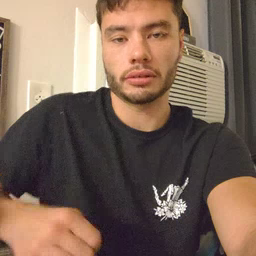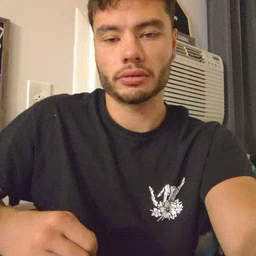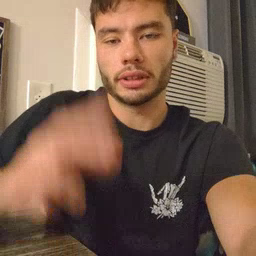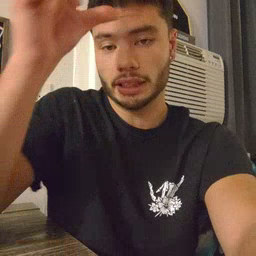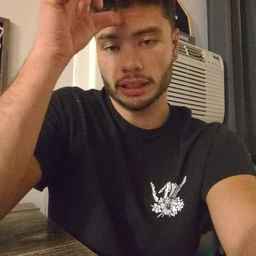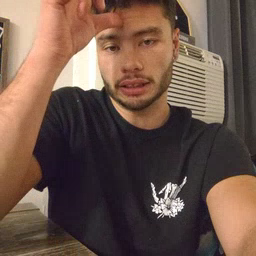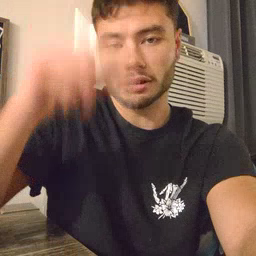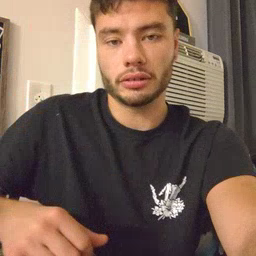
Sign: hen